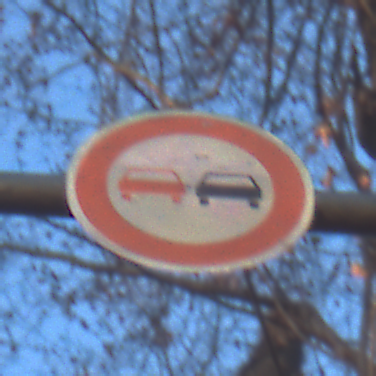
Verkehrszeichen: Ueberholverbot
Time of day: SunriseSunset
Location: Outdoor (Nature)
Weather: Clear
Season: Autumn
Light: Natural